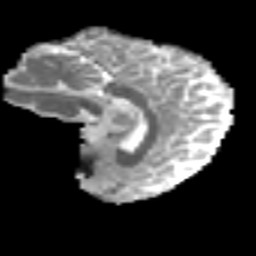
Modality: MD
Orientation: sagittal
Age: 37
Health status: ill
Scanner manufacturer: philips
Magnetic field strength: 3 T
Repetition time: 9 s
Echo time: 0.127 s